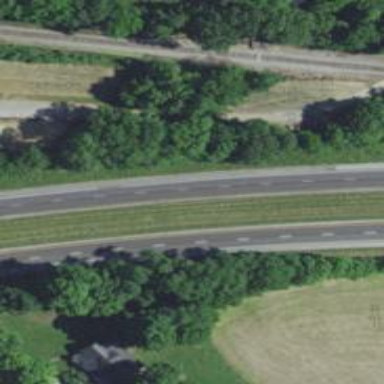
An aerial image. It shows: Trunk highway with expressway features.